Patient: sex M, age 69
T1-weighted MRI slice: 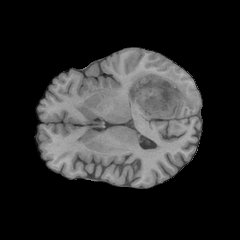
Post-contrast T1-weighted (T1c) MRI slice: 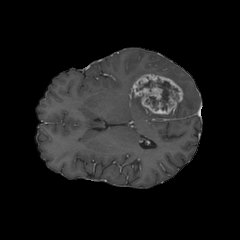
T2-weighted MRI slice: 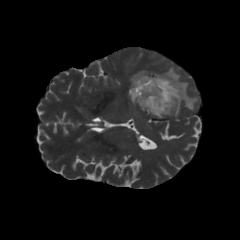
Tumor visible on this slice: yes
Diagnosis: Glioblastoma, IDH-wildtype
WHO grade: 4